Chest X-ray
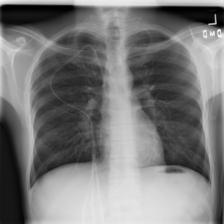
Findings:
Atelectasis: negative
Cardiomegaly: negative
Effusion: negative
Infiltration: negative
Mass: negative
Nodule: negative
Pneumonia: negative
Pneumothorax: negative
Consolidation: negative
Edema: negative
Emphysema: negative
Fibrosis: negative
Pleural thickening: negative
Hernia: negative